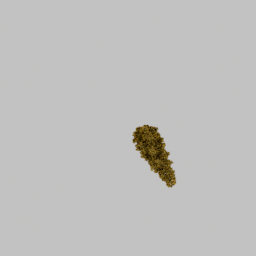
Label: nature